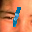
Label: 1